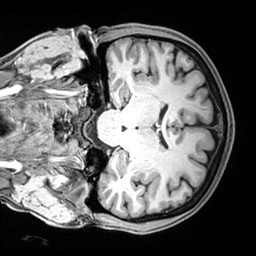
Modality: T1w
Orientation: coronal
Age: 35
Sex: female
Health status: healthy
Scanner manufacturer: siemens
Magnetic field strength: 3 T
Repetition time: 2.4 s
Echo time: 0.00217 s